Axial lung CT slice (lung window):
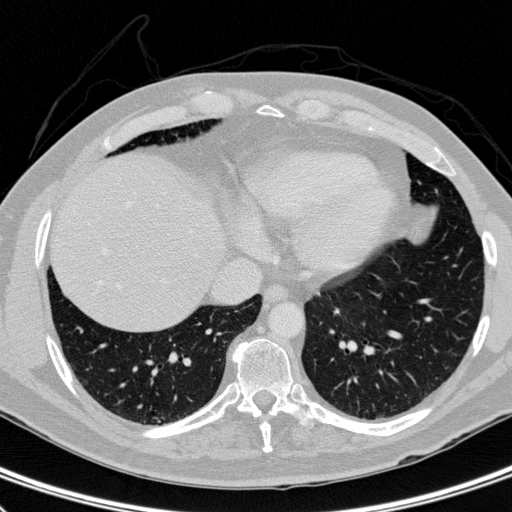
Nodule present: no